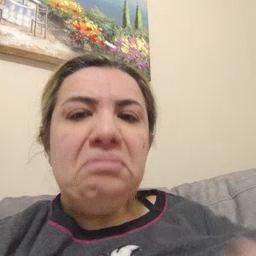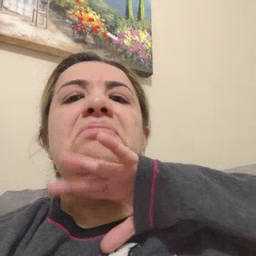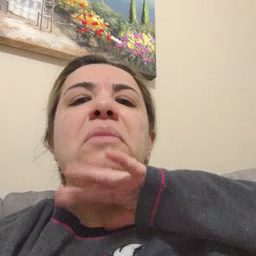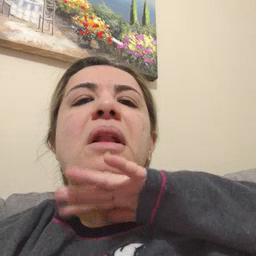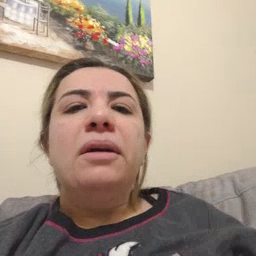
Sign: dirty